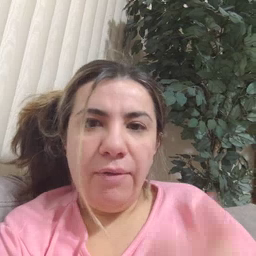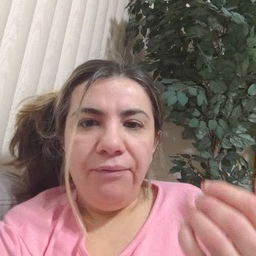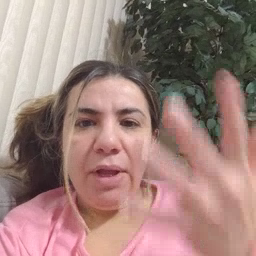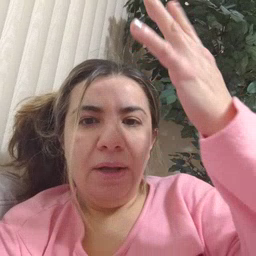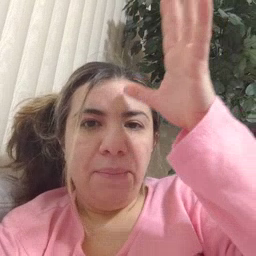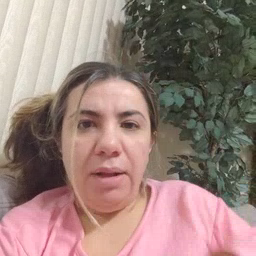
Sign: fireman